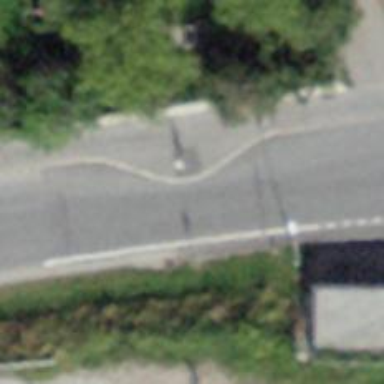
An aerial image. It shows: Chicane for traffic calming.